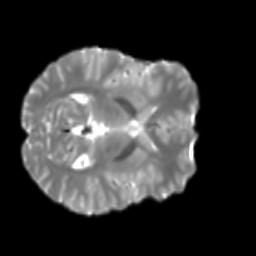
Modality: T2w
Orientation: axial
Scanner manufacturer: siemens
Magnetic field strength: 3 T
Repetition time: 4 s
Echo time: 0.0594 s